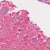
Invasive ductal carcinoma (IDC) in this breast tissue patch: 0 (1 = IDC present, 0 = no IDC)